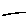
Label: line